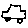
Label: car